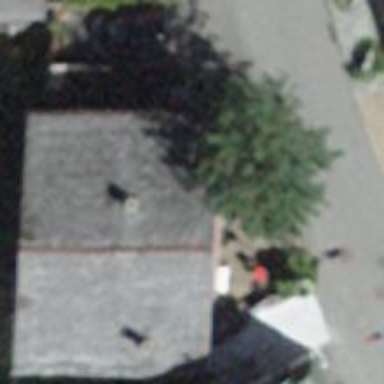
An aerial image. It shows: Restaurant.